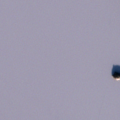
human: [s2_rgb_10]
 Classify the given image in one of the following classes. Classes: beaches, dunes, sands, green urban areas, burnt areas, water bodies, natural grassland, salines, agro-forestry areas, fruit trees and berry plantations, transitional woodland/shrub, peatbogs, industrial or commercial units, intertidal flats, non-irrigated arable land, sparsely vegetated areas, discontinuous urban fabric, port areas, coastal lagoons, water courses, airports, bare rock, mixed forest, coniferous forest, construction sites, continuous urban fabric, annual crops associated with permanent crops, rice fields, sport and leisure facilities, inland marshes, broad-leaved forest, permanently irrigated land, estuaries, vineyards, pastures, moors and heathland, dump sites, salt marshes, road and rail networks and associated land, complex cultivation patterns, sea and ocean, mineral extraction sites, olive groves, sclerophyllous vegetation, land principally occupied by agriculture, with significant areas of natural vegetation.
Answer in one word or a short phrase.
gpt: water bodies